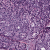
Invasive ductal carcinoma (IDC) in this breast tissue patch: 0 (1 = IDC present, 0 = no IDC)